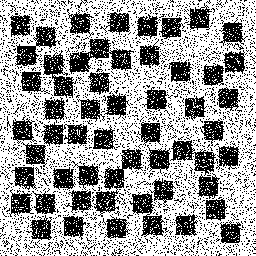
Squares: 56
Triangles: 0
Stars: 0
Total shapes: 56